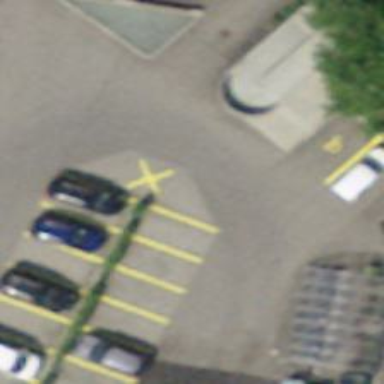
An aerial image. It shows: Public transport stop position.